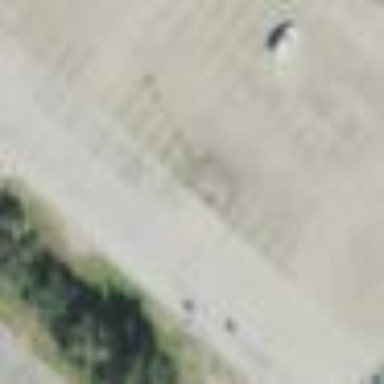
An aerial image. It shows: Parking area.